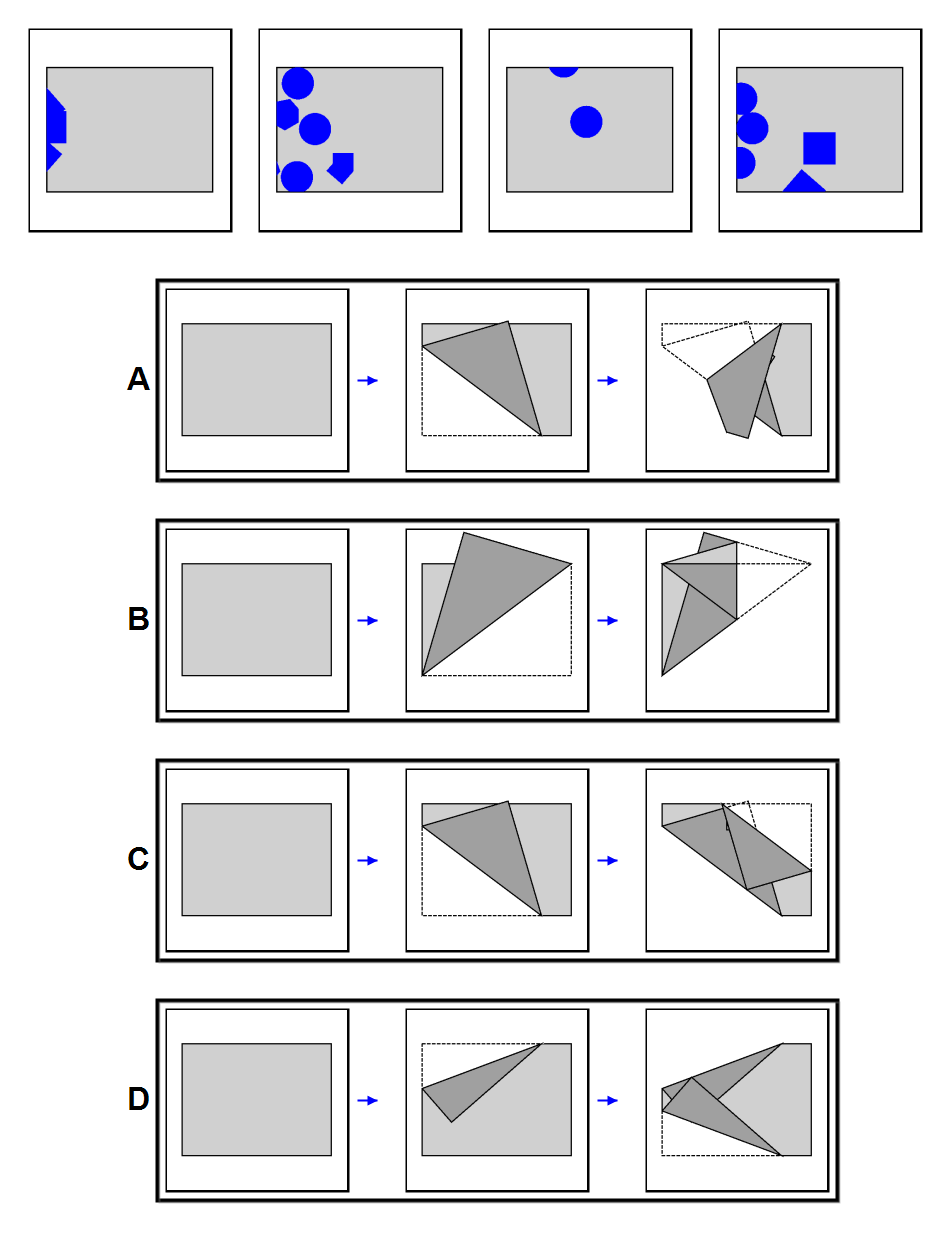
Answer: D